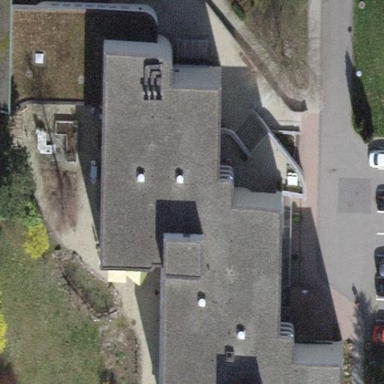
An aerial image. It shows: Nursing home building.